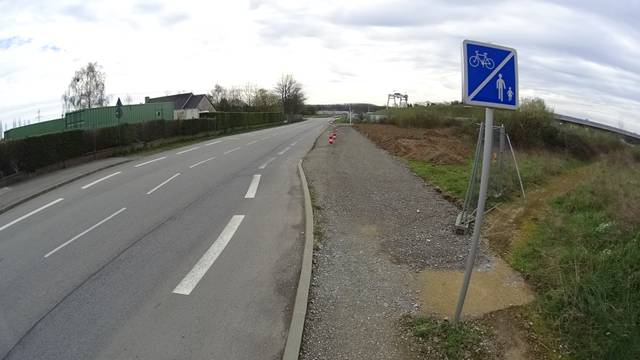
Region: France
Coordinates: 48.134, -1.619